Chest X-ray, PA view. Patient: 50 years old, sex F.
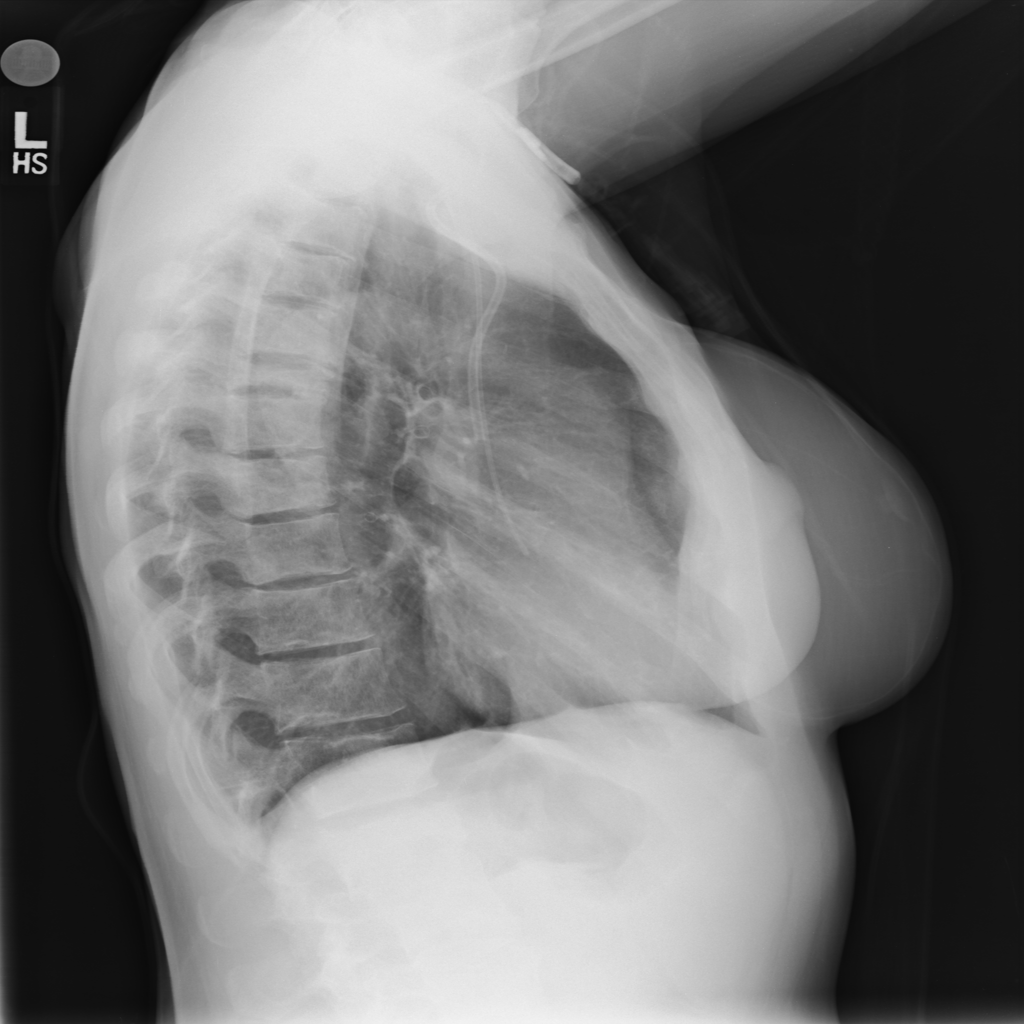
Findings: No Finding